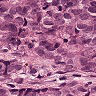
Metastatic tissue present: yes